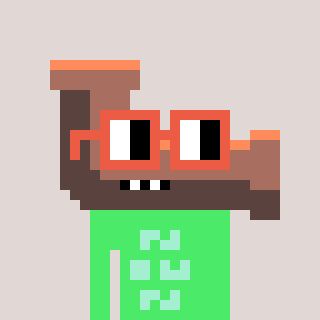
a pixel art character with square orange glasses, a pipe-shaped head and a teal-colored body on a warm background